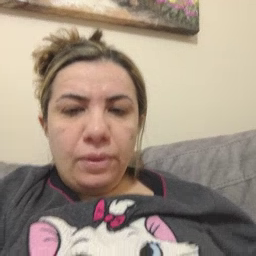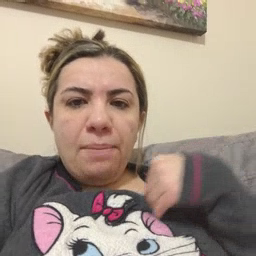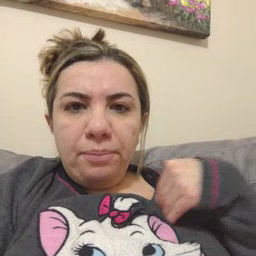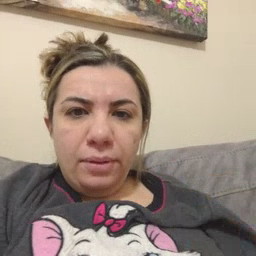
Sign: animal